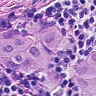
Metastatic tissue present: yes